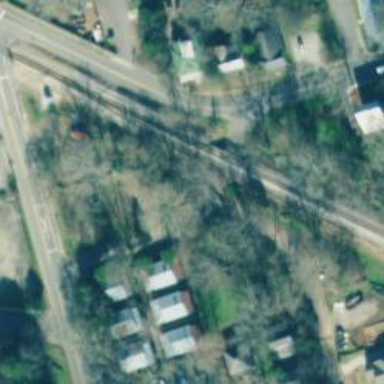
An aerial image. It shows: Bridge over railway line.